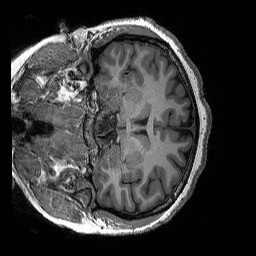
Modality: T1w
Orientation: coronal
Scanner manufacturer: siemens
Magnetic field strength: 3 T
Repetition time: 2.3 s
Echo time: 0.00294 s